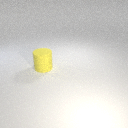
large yellow rubber cylinder